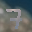
Label: 7